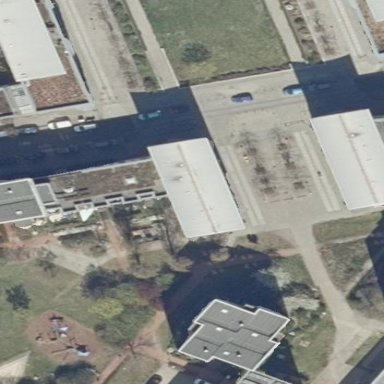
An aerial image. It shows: Apartment building with flat roof.